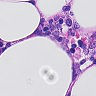
Metastatic tissue present: no